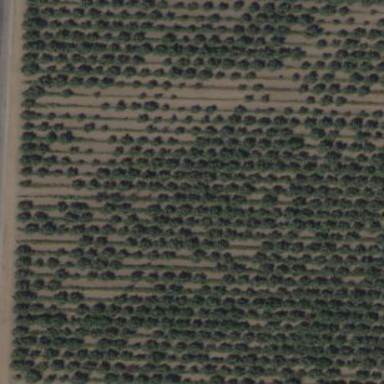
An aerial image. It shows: Orchard area used for field cropland.